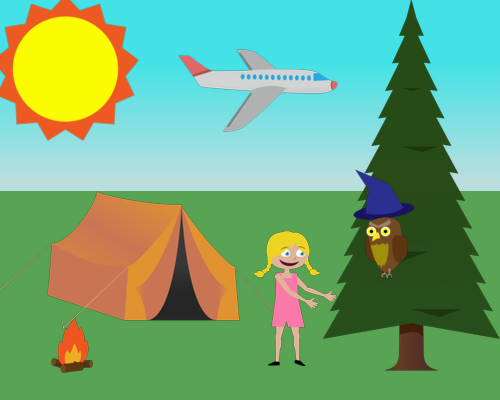
sun in the top left a small tent and fire is below it and a small pine tree with a owl wearing a wizard's hat and on the left of it there is a happy girl holding out her arms to the owl with a plane above her flying to the right